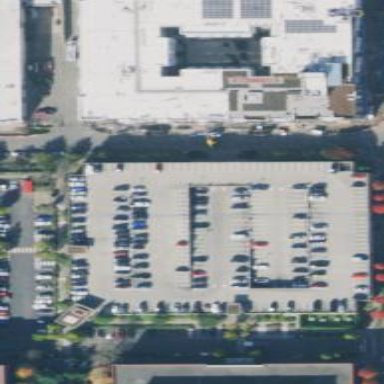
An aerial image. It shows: Multi-storey parking building.